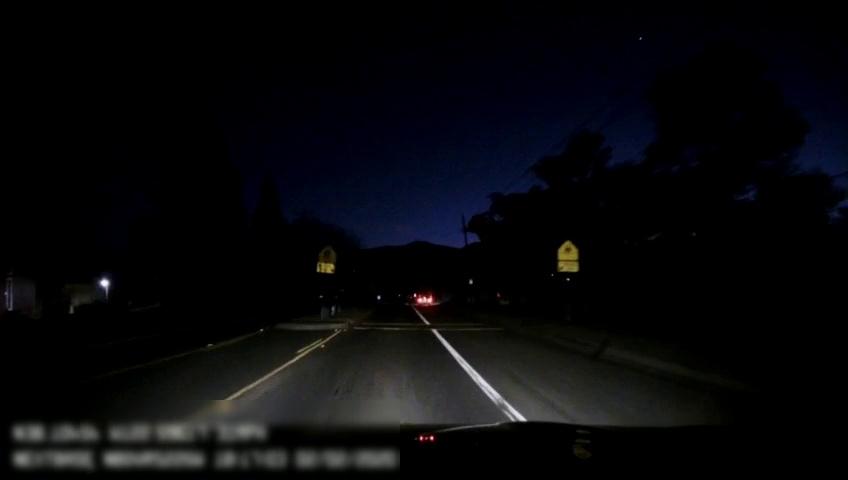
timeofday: Night
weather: Other
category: Drivable Space
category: Vehicles | Car
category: Lanes | Alternate Lane
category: Lanes | Opposite Lane
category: Lanes | Alternate Lane
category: Lanes | Opposite Lane
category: Traffic | Signs
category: Traffic | Signs